Question: When profiling the CPU time of an application with VisualVM, one can see a "Call Tree" tab after taking a snapshot. But in my case, the call tree only shows some RMI TCP classes and methods, but no single class of my application.
How can I display the correct call tree?

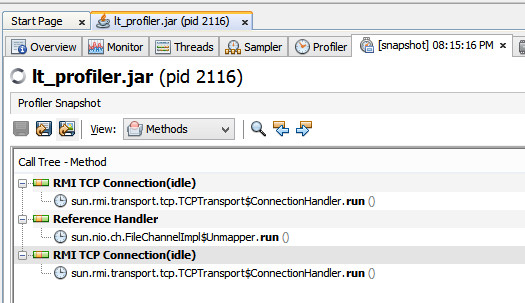
Answer: Possibilities
1. The Profiler settings are excluding your classes. Change the excludes in the Profiler settings.
2. Your application was idle while the profiler was running. Attach the profiler then cause the program to execute the code you want to profile.
3. You might be profiling the wrong JVM. RMI makes it pretty easy to call into another JVM. Maybe you need to be profiling the other side of that RMI connection.
There is a "Settings" checkbox on the Profiler tab. If you check the Settings box another panel will show up that lets you configure what classes the profiler collects data about.
Here is a screenshot.